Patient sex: M
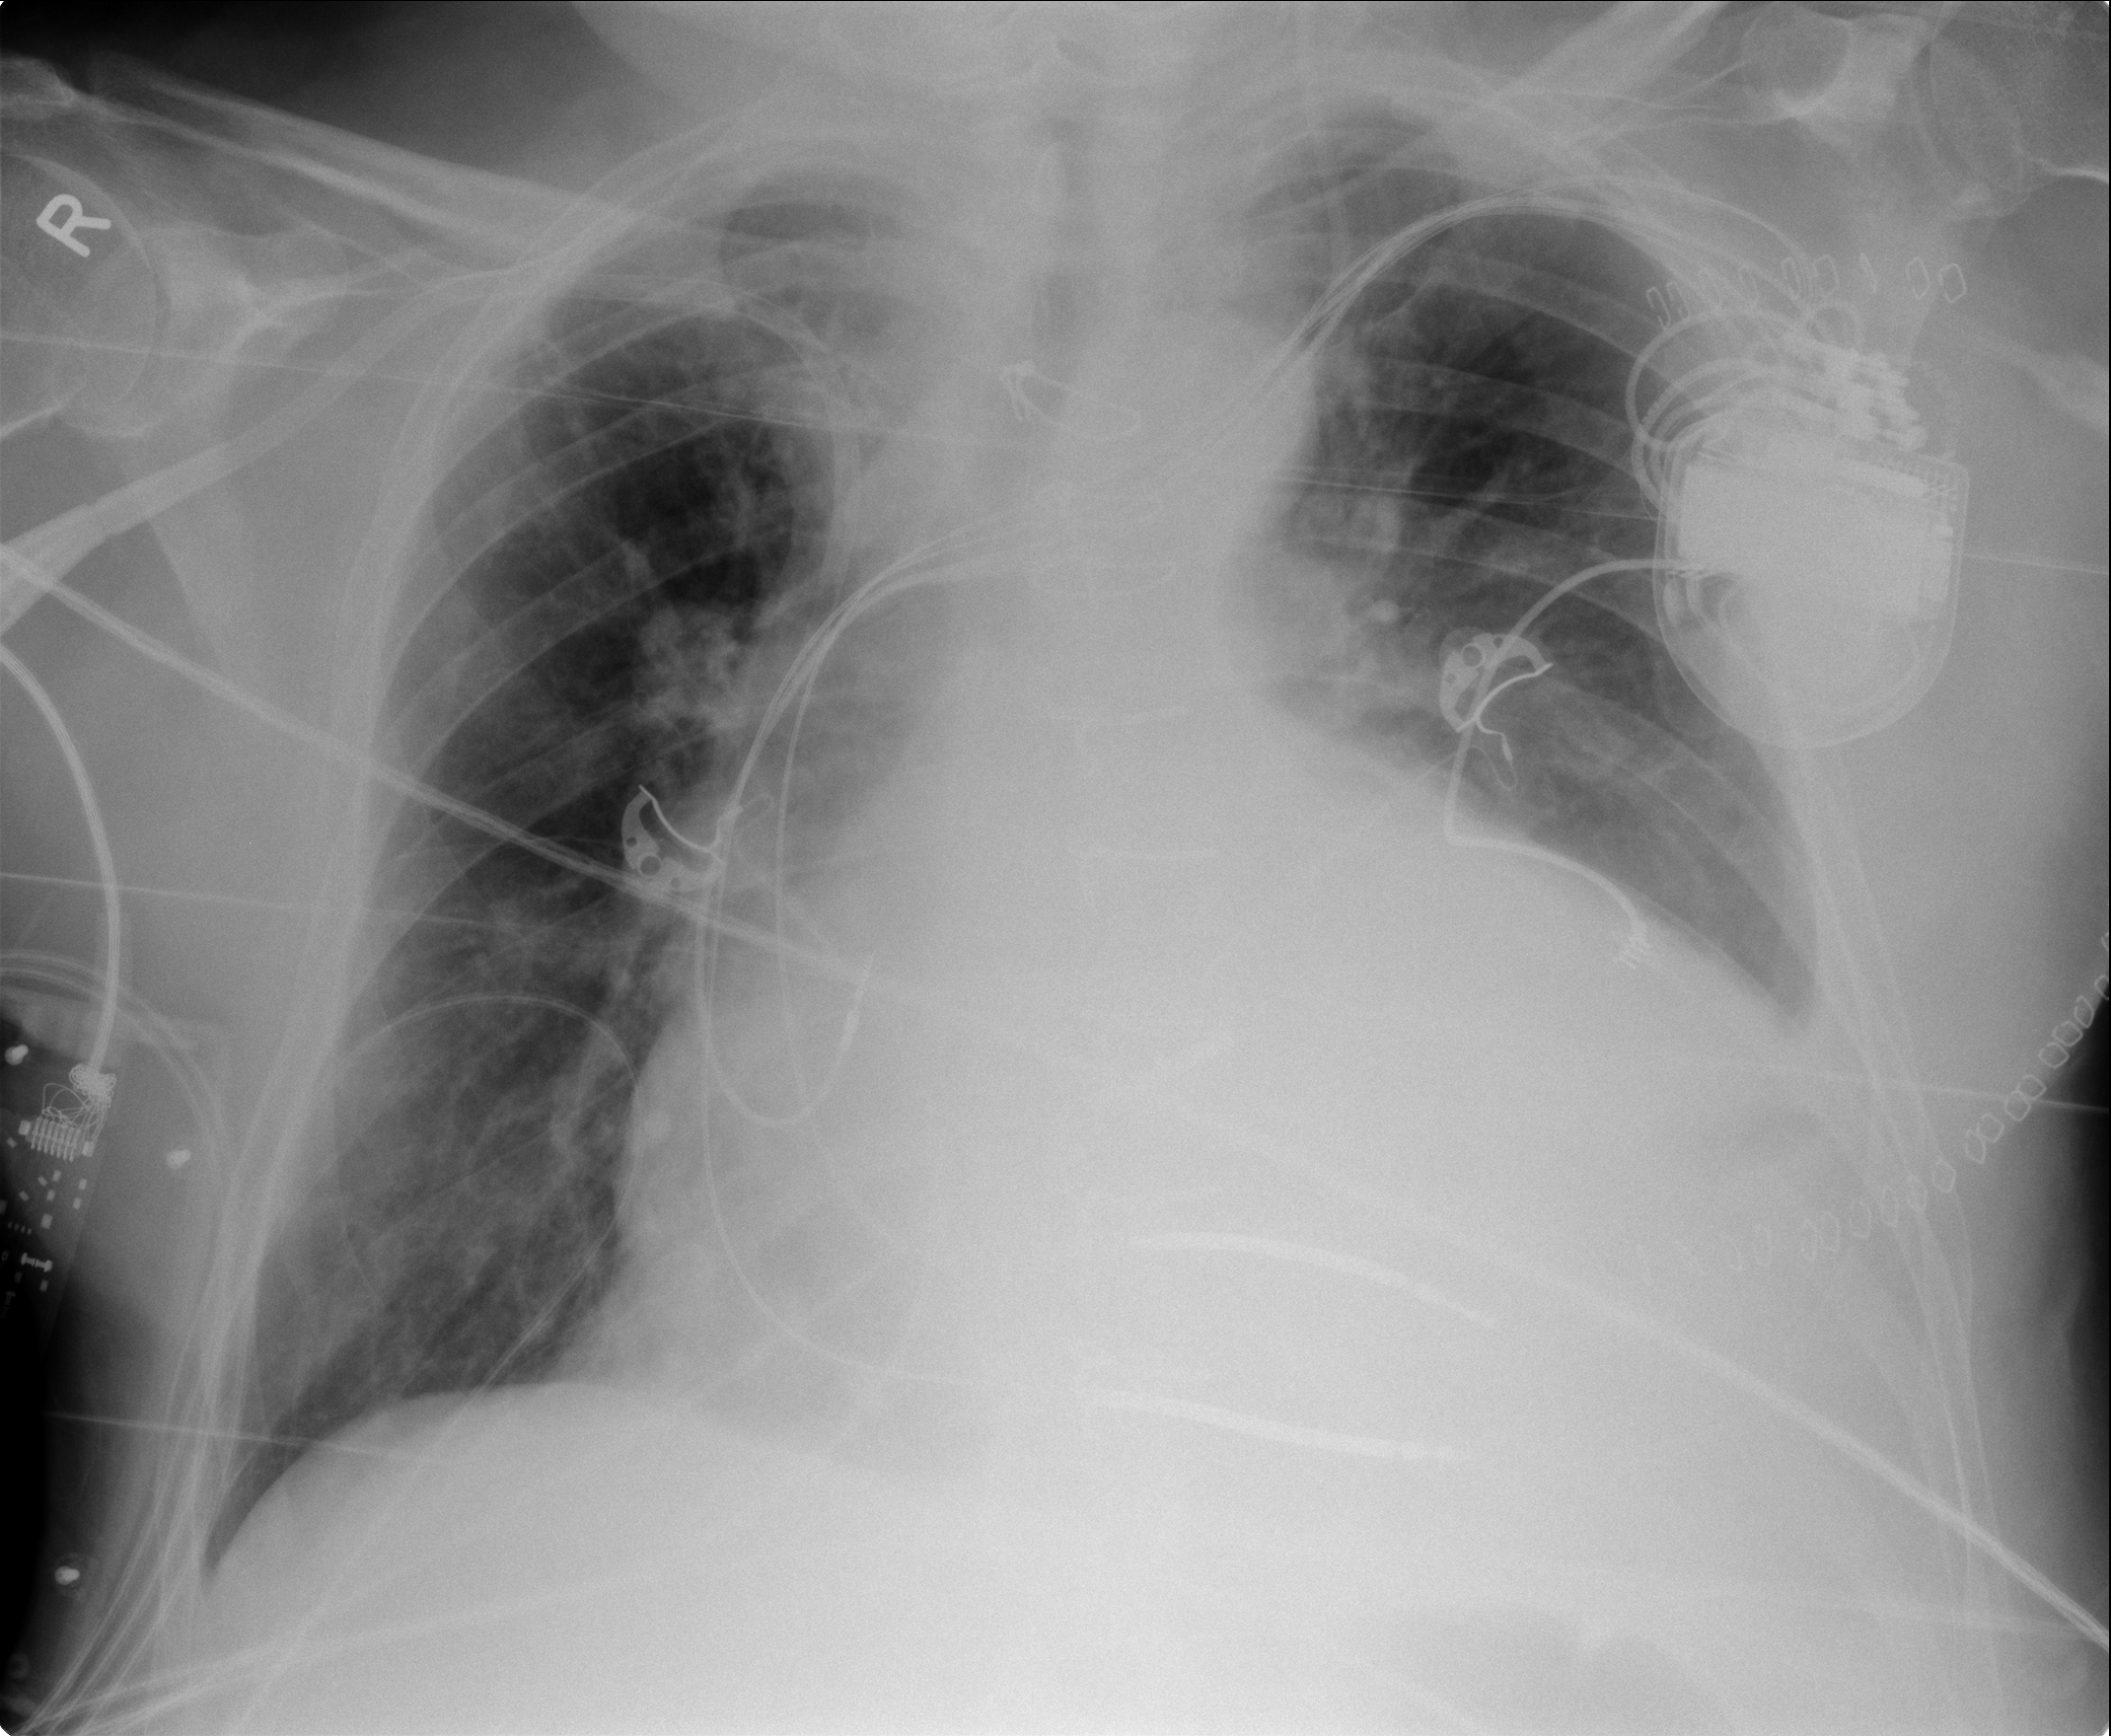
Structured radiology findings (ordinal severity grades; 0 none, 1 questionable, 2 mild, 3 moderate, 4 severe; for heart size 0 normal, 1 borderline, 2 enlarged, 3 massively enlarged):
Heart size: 3
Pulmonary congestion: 0
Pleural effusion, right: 0
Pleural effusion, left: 2
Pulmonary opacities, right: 2
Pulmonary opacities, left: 0
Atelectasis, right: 2
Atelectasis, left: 2